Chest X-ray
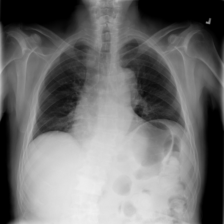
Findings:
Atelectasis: negative
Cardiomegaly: negative
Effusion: negative
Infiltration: negative
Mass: negative
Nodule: negative
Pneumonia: negative
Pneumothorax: negative
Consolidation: negative
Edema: negative
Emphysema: negative
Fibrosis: negative
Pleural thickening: negative
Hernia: negative